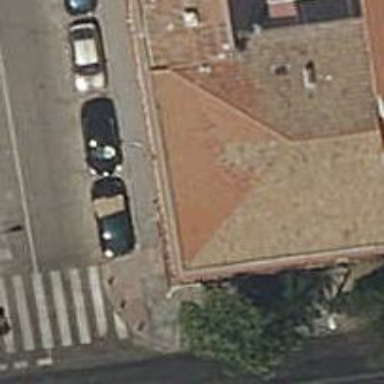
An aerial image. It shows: Bar.